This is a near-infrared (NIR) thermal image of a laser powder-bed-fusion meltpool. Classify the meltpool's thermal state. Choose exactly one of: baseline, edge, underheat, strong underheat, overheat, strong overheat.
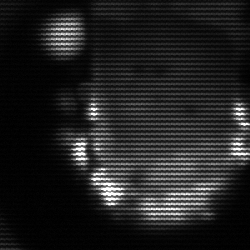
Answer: baseline